Question: I am learning the SFML library in C++. I have been trying to implement an efficient method of organizing audio in my game by making an Audio class that contains two separate std::map for the music (sf::Music) and the sound (sf::Sound). However, when I run the program, only the music is able to play but not the sound effects. I believe the sound does load fine since it does not throw the error message. Here is my code and info. (Possibly give tips on my code as well since I am new :D )
Thanks in advance
VS2012, SFML 2.1
(Game header file)
'''
#pragma once
#ifndef GUARD_SFML_SNAKE
#define GUARD_SFML_SNAKE
#include "SFML/Audio.hpp"
#include "SFML/Graphics.hpp"
#include "Snake.h"
#include "Apple.h"
#include "Audio.h"
#include <iostream>
class SFML_Snake{
public:
SFML_Snake();
void run();
private:
void checkBoundary(Snake);
void checkApple(Snake&, Apple&, Audio& );
std::vector<sf::RectangleShape> loadGrid();
private:
bool processEvents();
void update(Audio&);
void render(std::vector<sf::RectangleShape>&);
public:
sf::RenderWindow window;
sf::Text textCount;
Snake snake;
Apple apple;
};
int main(){
SFML_Snake start;
start.run();
}
#endif
'''
(Game source file)
'''
/*Import statements*/
#include <SFML/Graphics.hpp>
#include <SFML/Audio.hpp>
#include <SFML/Window.hpp>
#include <SFML/System.hpp>
#include "Snake.h"
#include "variables.h"
#include "Apple.h"
#include "Audio.h"
#include "SFML_Snake.h"
#include <iostream>
#include <vector>
#include <string>
#include <array>
#include <map>
#include <memory>
SFML_Snake::SFML_Snake():
window(sf::VideoMode(windowWidth, windowHeight), "SFML Application" ),
snake(Snake()), apple(Apple(0,0)), textCount(sf::Text())
{
window.setFramerateLimit(FRAMERATE);
}
void SFML_Snake::checkBoundary(Snake s){
for (int z = dots; z > 0; z--){
if ((s.x[0] == s.x[z]) && (s.y[0] == s.y[z]))
inGame = false;
}
if (s.y[0] >= windowHeight)
inGame = false;
if (s.y[0] < dotSize)
inGame = false;
if (s.x[0] >= windowWidth)
inGame = false;
if (s.x[0] < dotSize)
inGame = false;
}
void SFML_Snake::checkApple(Snake& mA, Apple& mB, Audio& audios){
if ((mA.x[0] == mB.x()) && (mA.y[0] == mB.y())){
audios.getSound("eating").play();
dots += dotInterval;
points++;
if(DEBUG)
std::cout<< points << std::endl;
textCount.setString(std::string("points: ") + std::to_string(points));
mB.locateApple();
for(int i = mA.draw().size() - 1; i >= 0; i--){
while (((mA.x[0] == mB.x()) && (mA.y[0] == mB.y()))
|| (0 == mB.x())
|| (0 == mB.y())
|| (windowWidth - dotSize/2 == mB.x())
|| (windowHeight - dotSize/2 == mB.y()))
{
mB.locateApple();
}
}
}
}
bool SFML_Snake::processEvents(){
sf::Event event;
while (window.pollEvent(event)){
if (event.type == sf::Event::Closed)
window.close();
}
if (sf::Keyboard::isKeyPressed(sf::Keyboard::Key::Escape)) {
return true;
}
snake.input();
return false;
}
void SFML_Snake::update(Audio& audios){
snake.checkReals();
snake.moveUpdate();
audios.getSound("moving").play();
checkApple(snake, apple, audios);
checkBoundary(snake);
}
void SFML_Snake::render(std::vector<sf::RectangleShape>& grid){
std::vector<sf::RectangleShape> shapearray = snake.draw();
for (int i = shapearray.size() - 1; i >= 0; i--){
window.draw(shapearray[i]);
}
window.draw(apple.draw());
for(int i = grid.size()-1; i>=0; i--){
window.draw(grid[i]);
}
window.draw(textCount);
window.display();
}
std::vector<sf::RectangleShape> SFML_Snake::loadGrid(){
std::vector<sf::RectangleShape> grid;
for(int k= dotSize/2; k<=windowHeight+dotSize/2; k+=dotSize){
sf::RectangleShape line;
line.setPosition(0, k-dotSize);
line.setSize(sf::Vector2f(windowWidth, 1));
line.setFillColor(sf::Color::Black);
if(k==dotSize/2 || k == windowHeight + dotSize/2){
line.setSize(sf::Vector2f(windowWidth, dotSize));
}
grid.push_back(line);
}
for(int i = dotSize/2; i<=windowWidth+dotSize/2; i+=dotSize){
sf::RectangleShape line;
line.setPosition(i-dotSize, 0);
line.setSize(sf::Vector2f(1, windowHeight));
line.setFillColor(sf::Color::Black);
if(i==dotSize/2 || i == windowWidth+dotSize/2){
line.setSize(sf::Vector2f(dotSize, windowHeight));
}
grid.push_back(line);
}
return grid;
}
void SFML_Snake::run(){
/*Initialize the objects*/
std::vector<sf::RectangleShape> grid = loadGrid();
if(!DEBUG)
std::cout<<"DEBUG MODE: OFF" <<std::endl;
Audio& audios = Audio();
apple.locateApple();
/*Load the audio*/
audios.getMusic("backgroundMusic").setVolume(10);
audios.getMusic("backgroundMusic").setLoop(true);
audios.getMusic("backgroundMusic").setVolume(25);
/*Load the font*/
sf::Font font;
if (!(font.loadFromFile("arial.ttf")))
if(DEBUG)
std::cout << "Error loading fonts" << std::endl;
/*Create the text*/
textCount.setFont(font);
textCount.setString(std::string("points: ") + std::to_string(points));
textCount.setColor(sf::Color::Red);
textCount.setCharacterSize(20);
textCount.setPosition(windowWidth / 2 - (textCount.getString().getSize()*(textCount.getCharacterSize() / 5)), textCount.getCharacterSize() - 10);
textCount.setStyle(sf::Text::Bold);
window.draw(textCount);
/*MAIN GAME LOOP*/
counterTick = 1;
audios.getSound("begin").play();
audios.getMusic("backgroundMusic").play();
while (inGame && !pause)
{
std::string counter = std::to_string(counterTick);
if(DEBUG)
std::cout << "Tick: " + counter << std::endl;
window.clear(sf::Color::White);
if(processEvents()){
break;
}
update(audios);
render(grid);
snake.secInput = false;
counterTick++;
}
audios.getSound("losing").play();
audios.getMusic("backgroundMusic").stop();
std::system("PAUSE");//bad practice, debuggin purposes
}
'''
'''
#pragma once
#ifndef GUARD_AUDIO_H
#define GUARD_AUDIO_H
#include "variables.h"
#include "SFML\Graphics.hpp"
#include "SFML\Audio.hpp"
#include <memory>
struct Audio{
std::map<std::string, sf::Sound> sounds;
std::map<std::string, std::unique_ptr<sf::Music>> musics;
//std::map<std::string, sf::Sound> sounds;
//std::map<std::string, sf::Music> musics;
Audio();
void Audio::addSound(sf::Sound&, sf::SoundBuffer& , const std::string&);
void Audio::addSound(sf::Sound&, const std::string&);
void Audio::addMusic(const std::string&, std::unique_ptr<sf::Music> );
sf::Sound &Audio::getSound(std::string);
sf::Music &Audio::getMusic(std::string);
void Audio::loadAudio();
};
#endif//GUARD_AUDIO_H
'''
'''
#include "Audio.h"
#include <iostream>
Audio::Audio(){
loadAudio();
}
void Audio::addSound(sf::Sound& s, sf::SoundBuffer& sb, const std::string &key){
s.setBuffer(sb);
sounds.insert(std::pair<std::string, sf::Sound>(key, std::move(s)));
}
void Audio::addSound(sf::Sound& s, const std::string &key){
sounds.insert(std::pair<std::string, sf::Sound>(key, s));
}
void Audio::addMusic(const std::string &key, std::unique_ptr<sf::Music> value){
musics.insert(std::pair<std::string, std::unique_ptr<sf::Music> >(key, std::move(value)));
}
sf::Sound &Audio::getSound(std::string key){
return sounds.at(key);
}
sf::Music &Audio::getMusic(std::string key){
return *musics.at(key);
}
void Audio::loadAudio(){
//sf::Music backgroundMusic;
sf::Sound s_eating;
sf::SoundBuffer sb_eating;
sf::Sound s_moving;
sf::SoundBuffer sb_moving;
sf::Sound s_losing;
sf::SoundBuffer sb_losing;
sf::Sound s_begin;
sf::SoundBuffer sb_begin;
auto backgroundMusic = std::unique_ptr<sf::Music>(new sf::Music());
if (!backgroundMusic->openFromFile("backgroundmusic.wav"))
if(DEBUG)
std::cerr << "Error opening "backgroundmusic.wav"" << std::endl;
if (!sb_eating.loadFromFile("eatingsfx.wav"))
if(DEBUG)
std::cerr << "Error opening "eatingsfx.wav"" << std::endl;
if (!sb_moving.loadFromFile("movingsfx.wav"))
if(DEBUG)
std::cerr << "Error opening "movingsfx.wav"" << std::endl;
if (!sb_losing.loadFromFile("losingsfx.wav"))
if(DEBUG)
std::cerr << "Error opening "losingsfx.wav"" << std::endl;
if (!sb_begin.loadFromFile("beginsfx.wav"))
if(DEBUG)
std::cerr << "Error opening "beginsfx.wav"" << std::endl;
//s_eating.setBuffer(sb_eating);
//s_moving.setBuffer(sb_moving);
//s_losing.setBuffer(sb_losing);
//s_begin.setBuffer(sb_begin);
addMusic(std::string("backgroundMusic"), std::move(backgroundMusic));
addSound(s_eating, sb_eating, std::string("eating"));
addSound(s_moving, sb_moving, std::string("moving"));
addSound(s_losing, sb_losing, std::string("losing"));
addSound(s_begin, sb_begin, std::string("begin"));
}
'''

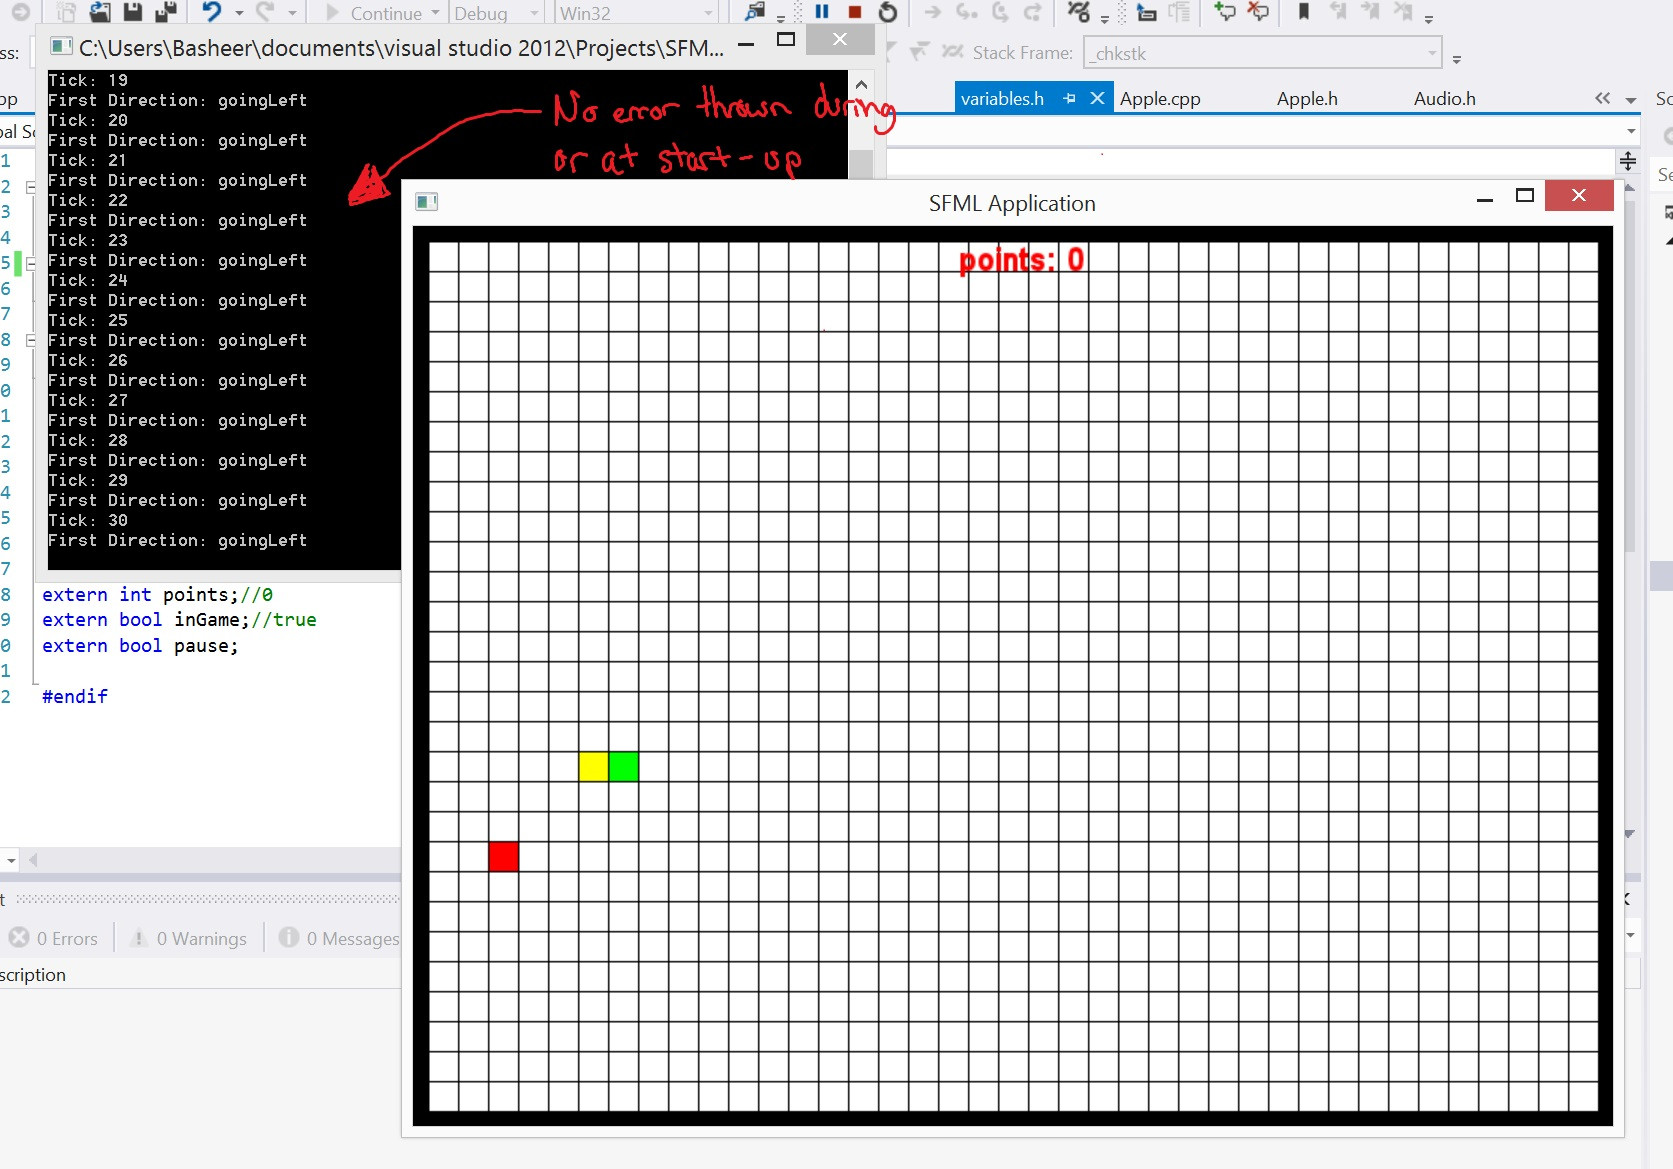
Answer: You basically need a sound manager, this is what I use to manager my sounds.
Header file
'''
#pragma once
#include "SFML/Audio.hpp"
#include "Enums.h"
#include <map>
#include <vector>
#include <iostream>
class SoundLoader
{
public:
//SoundNames is an enum
SoundLoader();
~SoundLoader();
void LoadSounds();
void PlaySound(SoundNames soundName);
std::map<SoundNames, sf::SoundBuffer> Sounds;
std::vector<sf::Sound> playingSounds;
};
'''
Source file
'''
#include "SoundLoader.h"
SoundLoader::SoundLoader()
{
}
SoundLoader::~SoundLoader()
{
}
void SoundLoader::LoadSounds()
{
Sounds[SoundNames::sound1].loadFromFile("Assets/Sounds/sound1.wav");
}
void SoundLoader::PlaySound(SoundNames soundName)
{
if (playingSounds.size() == 0)
{
playingSounds.push_back(sf::Sound());
playingSounds.at(0).setBuffer(Sounds[soundName]);
playingSounds.at(0).play();
}
else
{
int location = -1;
for (int i = 0; i < playingSounds.size(); i++)
{
if (playingSounds.at(i).getStatus() != sf::Sound::Playing && location == -1)
{
location = i;
}
}
if (location != -1)
{
playingSounds.at(location).setBuffer(Sounds[soundName]);
playingSounds.at(location).play();
}
else
{
playingSounds.push_back(sf::Sound());
playingSounds.at(playingSounds.size()-1).setBuffer(Sounds[soundName]);
playingSounds.at(playingSounds.size() - 1).play();
}
}
}
'''
Now you have yourself a SoundManager, you can load sounds like so and play sounds like so.
'''
SoundLoader sl;
sl.LoadSounds();
sl.Play(SoundNames::sound1);
'''
Hope this helps you out, if you need any more help just let me know.